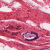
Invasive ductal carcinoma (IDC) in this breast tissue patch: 0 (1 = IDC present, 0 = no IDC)